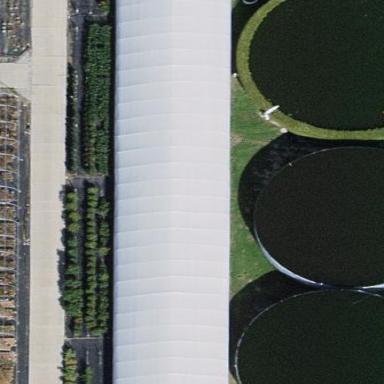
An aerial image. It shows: Greenhouse.